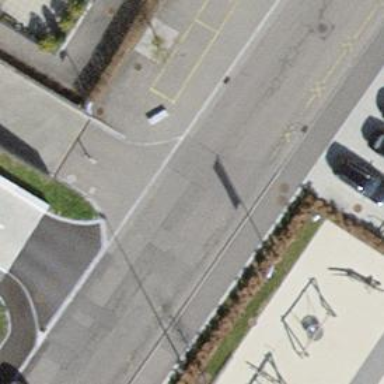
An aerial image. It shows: Bus stop equipped with public transport stop position.